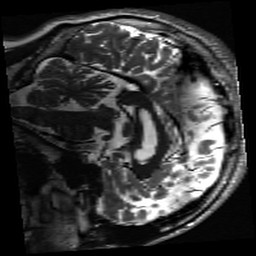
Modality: inplaneT2
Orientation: sagittal